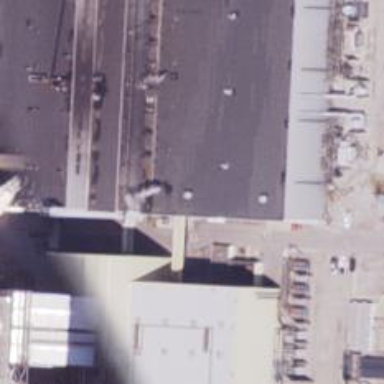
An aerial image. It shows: Generator with steam turbine as its type.